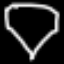
Label: diamond